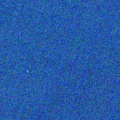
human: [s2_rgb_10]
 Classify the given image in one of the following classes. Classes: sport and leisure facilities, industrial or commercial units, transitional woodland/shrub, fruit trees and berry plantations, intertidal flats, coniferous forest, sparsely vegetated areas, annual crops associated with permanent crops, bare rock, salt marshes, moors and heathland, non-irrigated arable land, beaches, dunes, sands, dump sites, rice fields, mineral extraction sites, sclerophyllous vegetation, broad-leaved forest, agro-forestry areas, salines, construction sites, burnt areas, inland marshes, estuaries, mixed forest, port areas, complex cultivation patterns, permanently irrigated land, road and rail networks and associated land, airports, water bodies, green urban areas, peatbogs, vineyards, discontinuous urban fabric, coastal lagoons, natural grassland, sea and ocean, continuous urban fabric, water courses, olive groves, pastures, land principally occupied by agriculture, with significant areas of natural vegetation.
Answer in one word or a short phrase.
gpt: sea and ocean